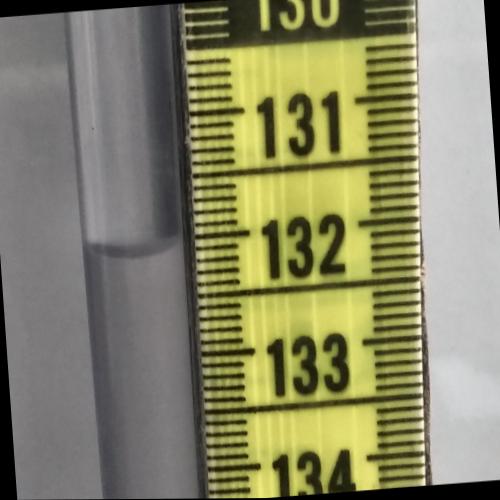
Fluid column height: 132.1 cm